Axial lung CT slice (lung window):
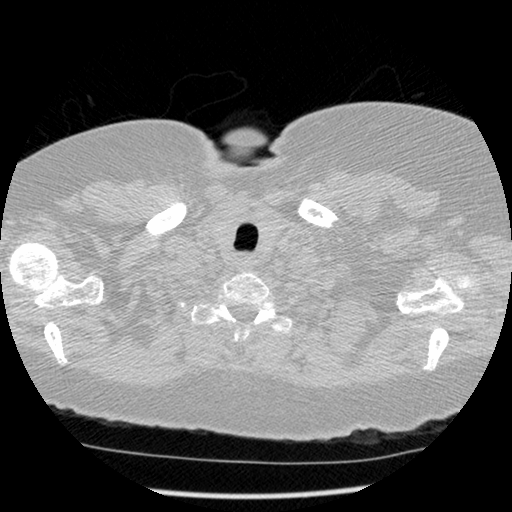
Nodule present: no